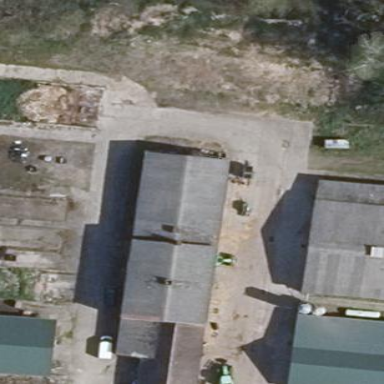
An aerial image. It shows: Gabled grey roof on farm auxiliary building. The roof is oriented along the length of the structure.